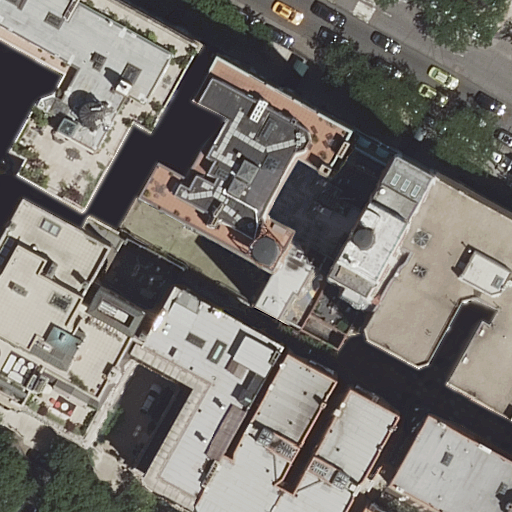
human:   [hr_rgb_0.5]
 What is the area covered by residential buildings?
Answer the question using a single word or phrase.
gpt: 4053m2

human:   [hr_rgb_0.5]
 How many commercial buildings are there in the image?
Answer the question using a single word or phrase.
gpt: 0

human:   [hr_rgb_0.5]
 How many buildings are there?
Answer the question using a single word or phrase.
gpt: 11

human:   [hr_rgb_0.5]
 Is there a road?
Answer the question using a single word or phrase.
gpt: yes

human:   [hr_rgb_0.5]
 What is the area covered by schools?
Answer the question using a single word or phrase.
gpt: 358m2

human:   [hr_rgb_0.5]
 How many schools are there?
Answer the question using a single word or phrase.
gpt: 1

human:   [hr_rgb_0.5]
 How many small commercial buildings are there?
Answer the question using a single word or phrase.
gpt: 0

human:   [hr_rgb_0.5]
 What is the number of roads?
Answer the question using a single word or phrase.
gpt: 2

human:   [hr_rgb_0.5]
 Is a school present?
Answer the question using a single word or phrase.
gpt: yes

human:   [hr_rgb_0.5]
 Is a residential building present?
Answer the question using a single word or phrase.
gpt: yes

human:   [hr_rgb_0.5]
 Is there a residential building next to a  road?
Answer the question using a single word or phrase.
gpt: yes

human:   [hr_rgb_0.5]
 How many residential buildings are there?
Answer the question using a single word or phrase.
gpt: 11

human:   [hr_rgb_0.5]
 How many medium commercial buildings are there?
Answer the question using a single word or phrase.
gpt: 0

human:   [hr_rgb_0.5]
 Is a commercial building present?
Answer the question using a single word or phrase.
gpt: no

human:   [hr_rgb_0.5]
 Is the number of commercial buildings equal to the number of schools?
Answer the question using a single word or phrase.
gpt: no

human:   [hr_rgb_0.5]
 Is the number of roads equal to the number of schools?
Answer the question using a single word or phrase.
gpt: no

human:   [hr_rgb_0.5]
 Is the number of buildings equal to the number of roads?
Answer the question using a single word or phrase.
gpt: no

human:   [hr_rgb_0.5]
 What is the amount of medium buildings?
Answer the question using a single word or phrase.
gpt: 5

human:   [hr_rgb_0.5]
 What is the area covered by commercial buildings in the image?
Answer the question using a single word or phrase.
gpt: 0m2

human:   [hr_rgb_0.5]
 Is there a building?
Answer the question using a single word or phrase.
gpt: yes

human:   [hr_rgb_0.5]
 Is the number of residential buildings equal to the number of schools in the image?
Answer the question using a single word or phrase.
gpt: no

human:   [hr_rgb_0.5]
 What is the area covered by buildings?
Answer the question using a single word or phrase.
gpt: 4053m2

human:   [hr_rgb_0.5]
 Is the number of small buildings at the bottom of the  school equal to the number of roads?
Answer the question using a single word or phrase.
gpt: no

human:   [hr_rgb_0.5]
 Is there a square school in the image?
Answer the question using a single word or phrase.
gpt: no

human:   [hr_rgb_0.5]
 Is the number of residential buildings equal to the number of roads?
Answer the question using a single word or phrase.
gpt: no

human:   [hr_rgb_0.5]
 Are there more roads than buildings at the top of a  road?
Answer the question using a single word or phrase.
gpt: no

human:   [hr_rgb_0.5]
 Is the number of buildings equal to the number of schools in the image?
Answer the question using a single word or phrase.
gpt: no

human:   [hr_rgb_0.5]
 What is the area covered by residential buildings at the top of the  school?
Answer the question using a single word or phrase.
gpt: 227m2

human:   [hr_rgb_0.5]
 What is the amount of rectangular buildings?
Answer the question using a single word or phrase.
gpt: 3

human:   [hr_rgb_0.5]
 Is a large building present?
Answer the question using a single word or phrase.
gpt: yes

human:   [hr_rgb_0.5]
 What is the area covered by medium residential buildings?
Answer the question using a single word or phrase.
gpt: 1136m2

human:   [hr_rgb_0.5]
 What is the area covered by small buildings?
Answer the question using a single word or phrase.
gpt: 89m2

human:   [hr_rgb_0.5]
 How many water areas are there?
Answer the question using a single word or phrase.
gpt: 0

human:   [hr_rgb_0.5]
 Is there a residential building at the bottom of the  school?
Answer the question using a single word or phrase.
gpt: yes

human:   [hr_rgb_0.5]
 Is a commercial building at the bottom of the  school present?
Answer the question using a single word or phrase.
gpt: no

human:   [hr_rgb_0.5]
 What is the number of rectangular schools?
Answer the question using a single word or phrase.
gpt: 0

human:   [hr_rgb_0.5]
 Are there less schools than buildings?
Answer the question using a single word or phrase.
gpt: yes

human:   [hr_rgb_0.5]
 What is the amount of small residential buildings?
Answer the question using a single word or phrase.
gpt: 3

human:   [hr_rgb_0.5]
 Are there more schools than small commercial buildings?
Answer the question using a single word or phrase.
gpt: yes

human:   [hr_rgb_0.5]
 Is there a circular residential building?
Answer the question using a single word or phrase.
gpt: no

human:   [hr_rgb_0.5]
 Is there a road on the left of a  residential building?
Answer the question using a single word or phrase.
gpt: yes

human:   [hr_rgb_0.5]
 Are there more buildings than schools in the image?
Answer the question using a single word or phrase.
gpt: yes

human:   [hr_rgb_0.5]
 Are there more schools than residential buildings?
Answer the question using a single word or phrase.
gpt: no

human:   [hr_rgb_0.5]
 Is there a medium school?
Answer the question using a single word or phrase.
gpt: yes

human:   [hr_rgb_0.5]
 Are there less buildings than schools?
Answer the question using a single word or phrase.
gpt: no

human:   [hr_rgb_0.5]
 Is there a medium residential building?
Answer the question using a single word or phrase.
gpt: yes

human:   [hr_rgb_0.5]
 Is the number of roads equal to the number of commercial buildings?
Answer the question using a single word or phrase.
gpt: no

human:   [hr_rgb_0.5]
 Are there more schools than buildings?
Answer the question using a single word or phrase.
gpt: no

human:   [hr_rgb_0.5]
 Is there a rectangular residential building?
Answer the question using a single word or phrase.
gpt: yes

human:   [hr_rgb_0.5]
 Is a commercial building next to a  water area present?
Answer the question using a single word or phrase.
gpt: no

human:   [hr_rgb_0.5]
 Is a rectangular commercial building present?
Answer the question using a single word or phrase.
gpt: no

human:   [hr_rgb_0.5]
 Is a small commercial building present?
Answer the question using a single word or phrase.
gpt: no

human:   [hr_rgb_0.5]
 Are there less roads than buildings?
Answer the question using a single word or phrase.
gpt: yes

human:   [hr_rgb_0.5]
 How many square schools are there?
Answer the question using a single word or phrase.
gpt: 0

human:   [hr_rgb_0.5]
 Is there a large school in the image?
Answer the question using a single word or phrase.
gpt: no

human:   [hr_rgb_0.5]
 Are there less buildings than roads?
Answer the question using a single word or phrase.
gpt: no

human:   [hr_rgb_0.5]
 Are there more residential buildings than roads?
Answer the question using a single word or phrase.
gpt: yes

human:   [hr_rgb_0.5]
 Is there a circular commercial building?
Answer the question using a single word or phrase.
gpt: no

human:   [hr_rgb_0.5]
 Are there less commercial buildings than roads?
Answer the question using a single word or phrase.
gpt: yes

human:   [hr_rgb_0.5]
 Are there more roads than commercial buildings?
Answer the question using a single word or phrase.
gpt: yes

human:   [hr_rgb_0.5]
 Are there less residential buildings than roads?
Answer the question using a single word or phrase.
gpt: no

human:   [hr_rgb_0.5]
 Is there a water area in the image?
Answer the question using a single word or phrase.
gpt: no

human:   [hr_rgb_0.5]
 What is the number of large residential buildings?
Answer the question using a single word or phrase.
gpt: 3

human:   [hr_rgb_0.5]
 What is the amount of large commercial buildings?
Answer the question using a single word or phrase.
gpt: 0